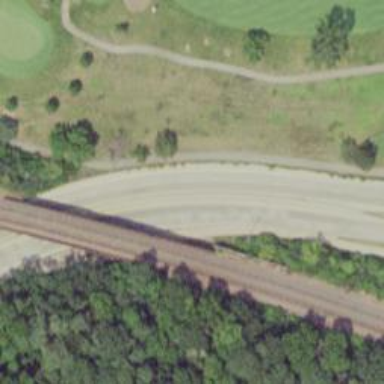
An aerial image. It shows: Footway that doubles as golf path.